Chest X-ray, PA view. Patient: 38 years old, sex M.
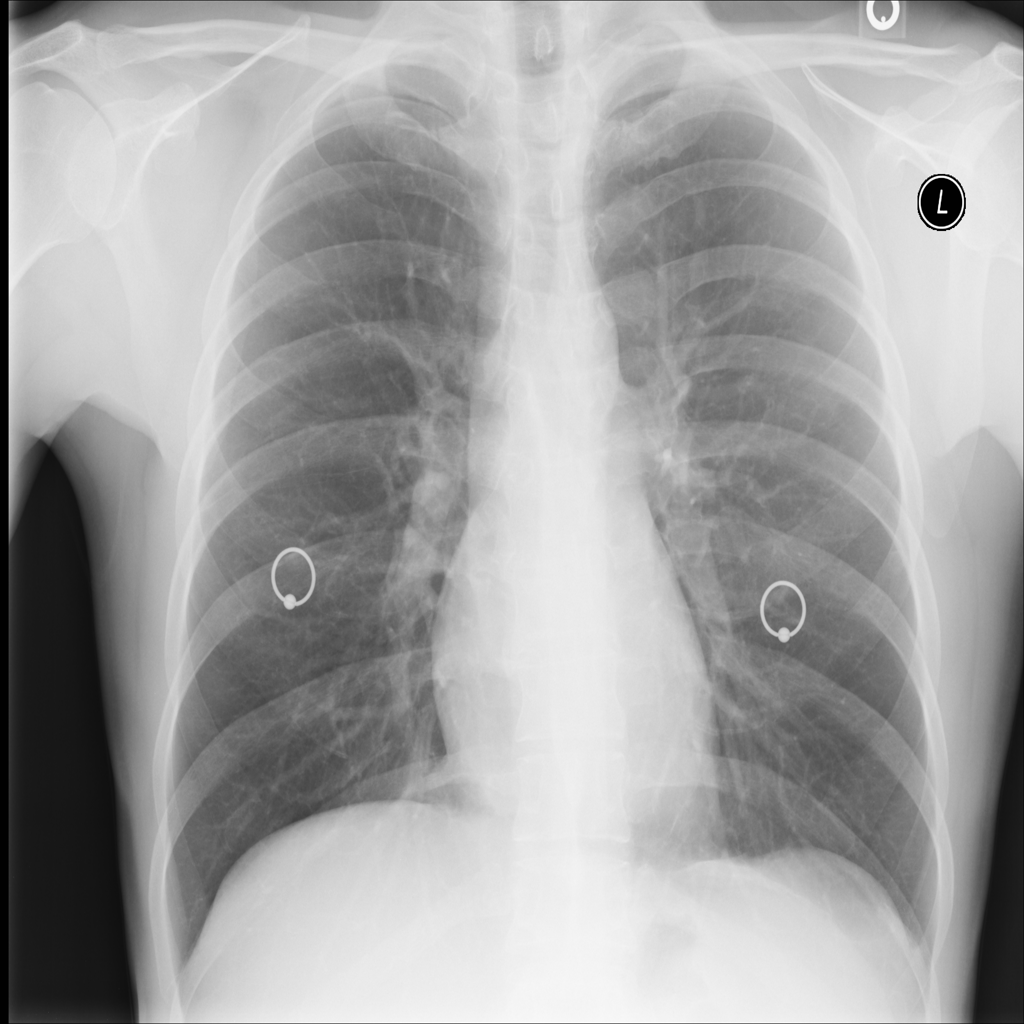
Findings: No Finding